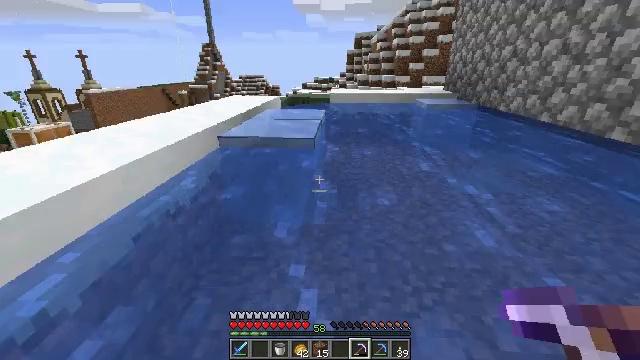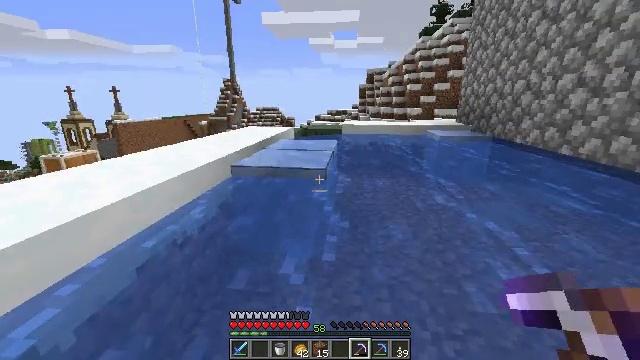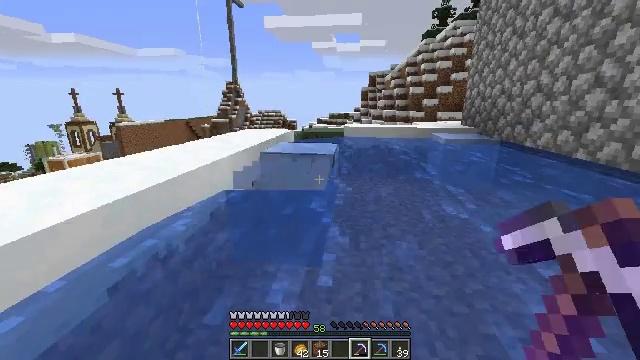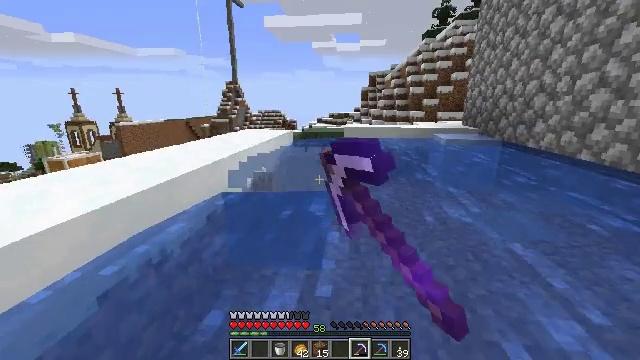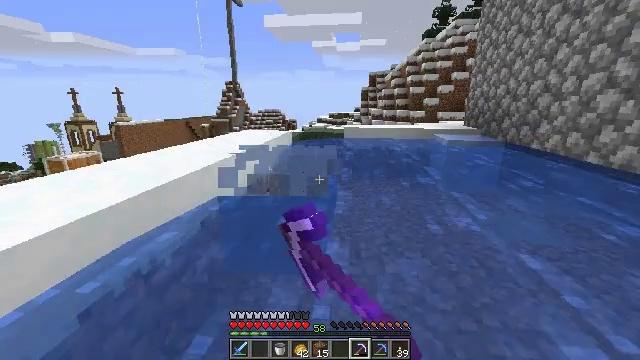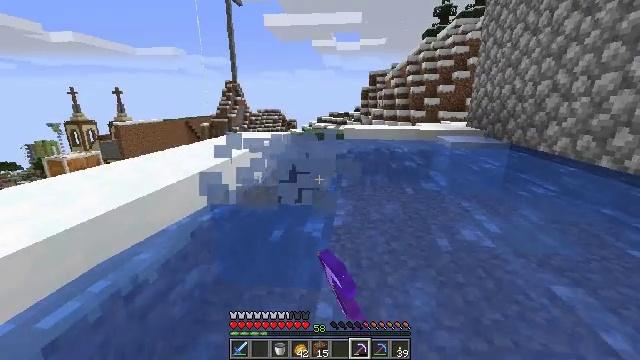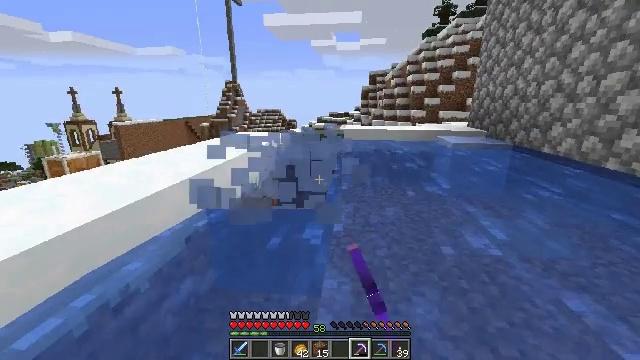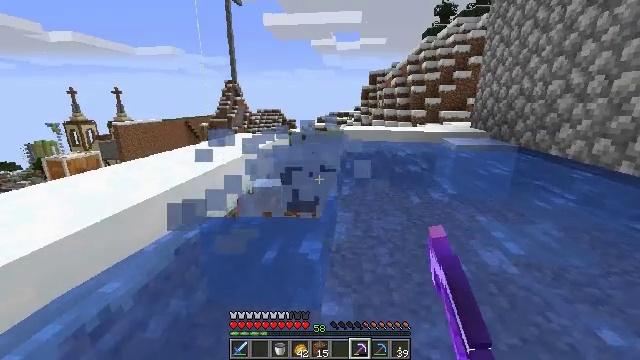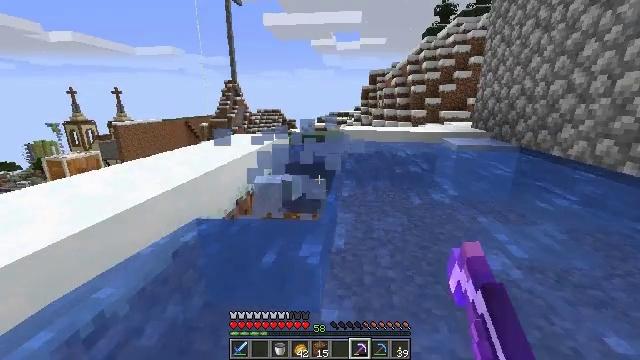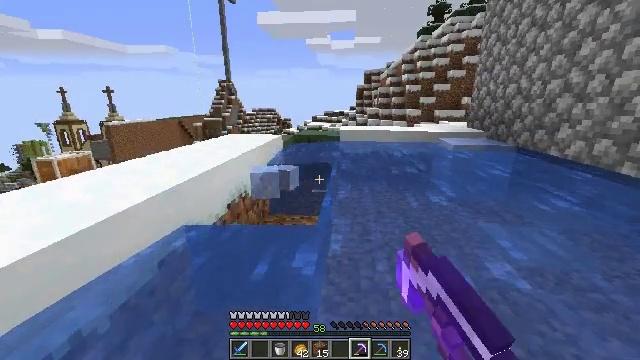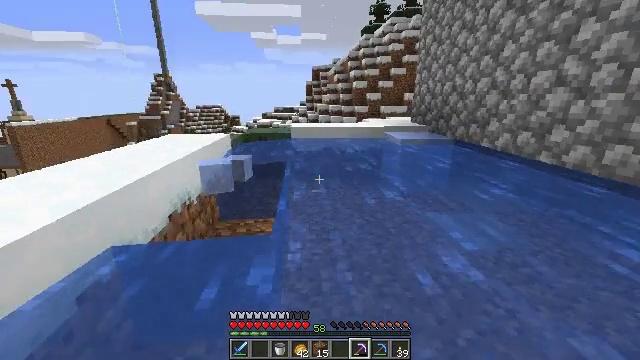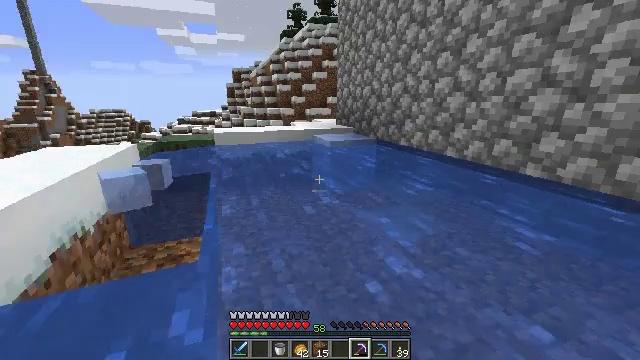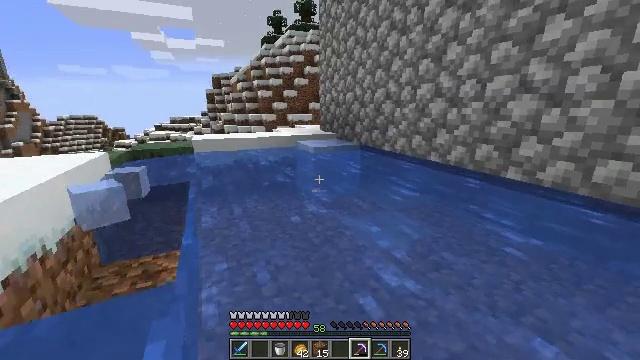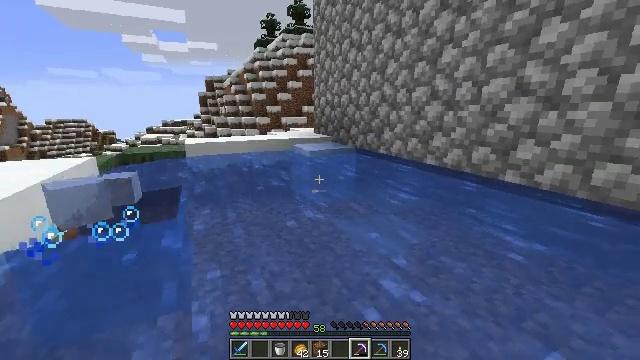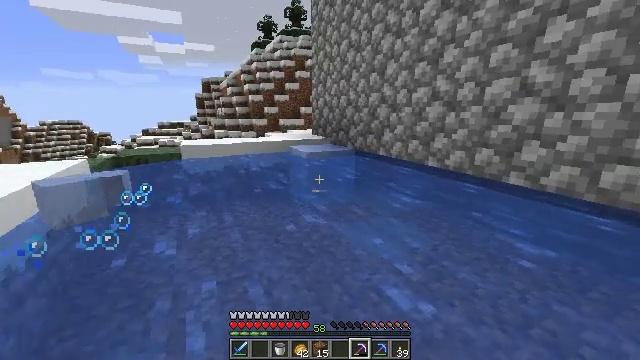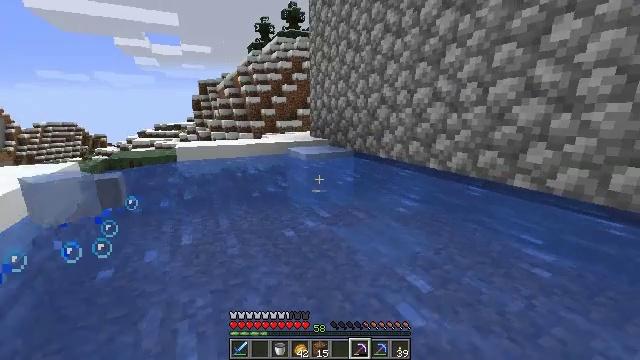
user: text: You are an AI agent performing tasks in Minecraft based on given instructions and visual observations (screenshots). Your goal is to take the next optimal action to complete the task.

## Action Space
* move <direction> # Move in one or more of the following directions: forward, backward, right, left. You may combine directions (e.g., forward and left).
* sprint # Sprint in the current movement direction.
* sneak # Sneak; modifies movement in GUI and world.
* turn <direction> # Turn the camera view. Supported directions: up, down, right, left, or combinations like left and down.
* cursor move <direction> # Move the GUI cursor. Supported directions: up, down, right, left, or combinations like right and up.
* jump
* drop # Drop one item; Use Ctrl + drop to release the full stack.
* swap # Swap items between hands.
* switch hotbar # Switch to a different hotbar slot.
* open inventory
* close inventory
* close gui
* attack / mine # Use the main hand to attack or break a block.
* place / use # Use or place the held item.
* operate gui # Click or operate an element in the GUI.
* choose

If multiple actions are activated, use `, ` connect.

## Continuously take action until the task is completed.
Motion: motion action
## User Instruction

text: Gather ice for building or crafting.
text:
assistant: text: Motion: move forward, turn left and up
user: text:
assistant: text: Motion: move forward, attack / mine
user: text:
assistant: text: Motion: move forward, attack / mine
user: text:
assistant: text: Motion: move forward, attack / mine
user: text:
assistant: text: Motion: move forward
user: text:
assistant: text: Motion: move forward
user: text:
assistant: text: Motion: move forward
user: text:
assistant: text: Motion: move forward, attack / mine
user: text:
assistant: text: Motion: move forward, turn right
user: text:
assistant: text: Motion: move forward, turn right
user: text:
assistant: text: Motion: move forward, turn right
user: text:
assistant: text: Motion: move forward, turn right and up
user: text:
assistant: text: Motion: move forward, turn right
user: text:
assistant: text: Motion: move forward
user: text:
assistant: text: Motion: move forward
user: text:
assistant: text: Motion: move forward
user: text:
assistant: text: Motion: move forward
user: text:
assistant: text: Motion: move forward
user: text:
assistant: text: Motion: move forward, turn left
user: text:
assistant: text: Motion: move forward
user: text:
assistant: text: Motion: move forward
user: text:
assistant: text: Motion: move forward, turn right
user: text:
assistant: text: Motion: move forward
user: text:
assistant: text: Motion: move forward, attack / mine
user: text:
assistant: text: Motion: move forward, attack / mine
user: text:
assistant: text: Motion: move forward
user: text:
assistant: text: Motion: move forward
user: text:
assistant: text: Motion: move forward
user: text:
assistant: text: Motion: move forward
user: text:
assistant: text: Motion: move forward